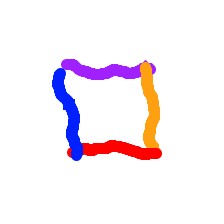
Shape: square